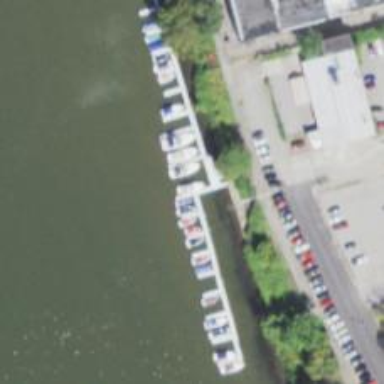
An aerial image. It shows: Pier with mooring facilities.